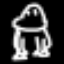
Label: fork